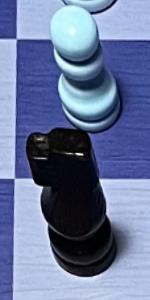
Label: Knight_Black